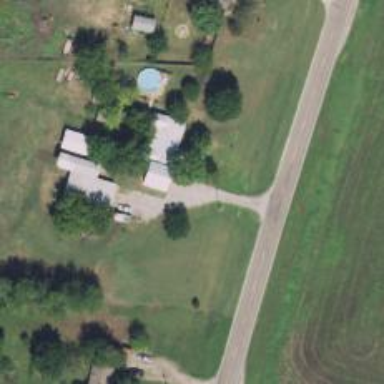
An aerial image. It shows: Driveway.